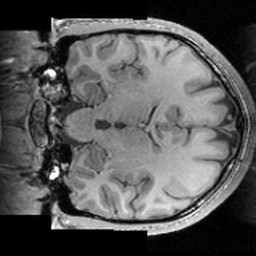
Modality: T1w
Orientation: coronal
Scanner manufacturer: siemens
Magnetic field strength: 3 T
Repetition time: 1.63 s
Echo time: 0.00311 s